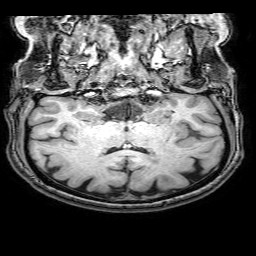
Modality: T1w
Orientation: sagittal
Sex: female
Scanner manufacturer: philips
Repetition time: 0.008207 s
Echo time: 0.00376 s